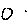
Label: smiley face